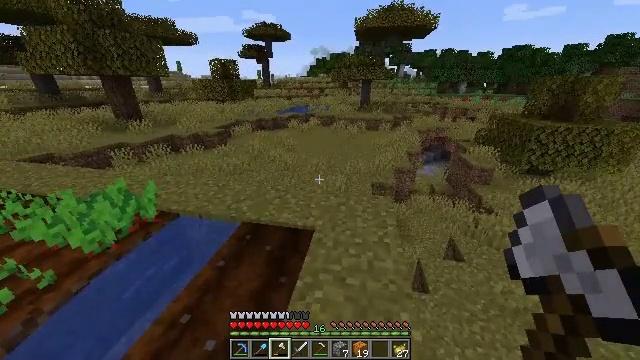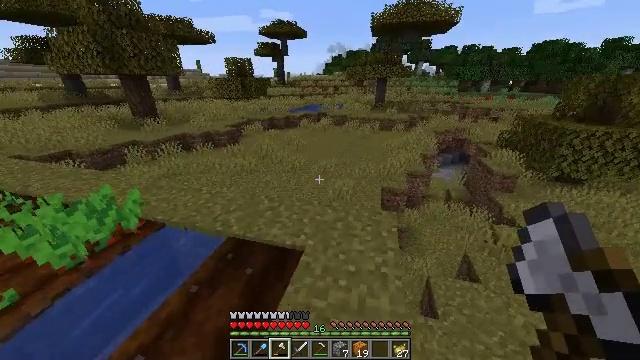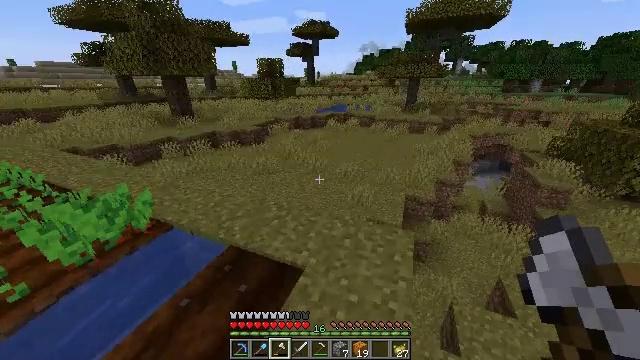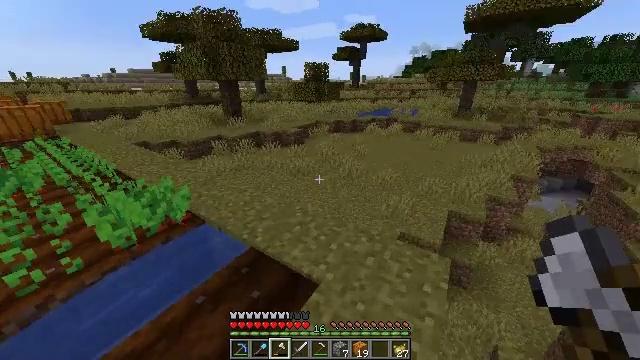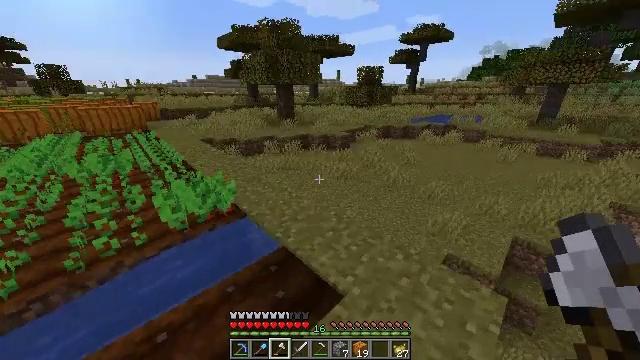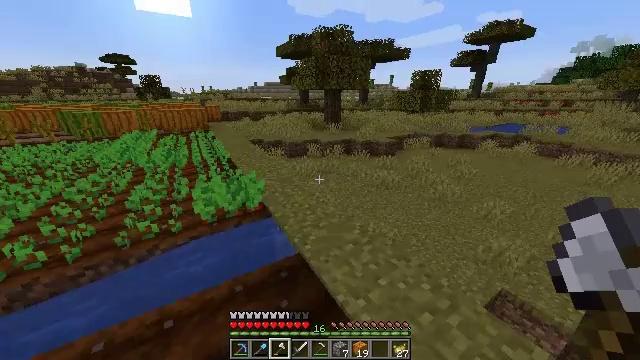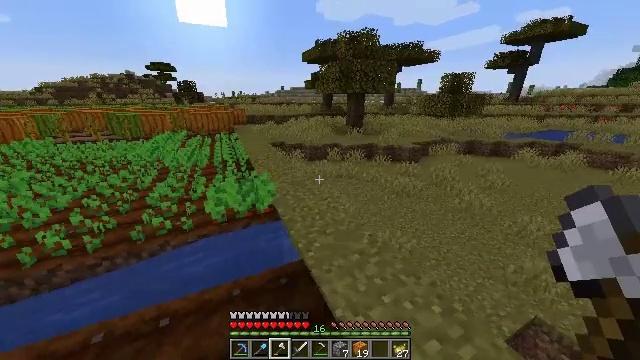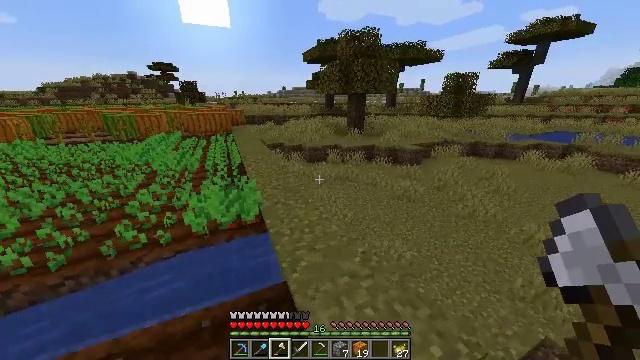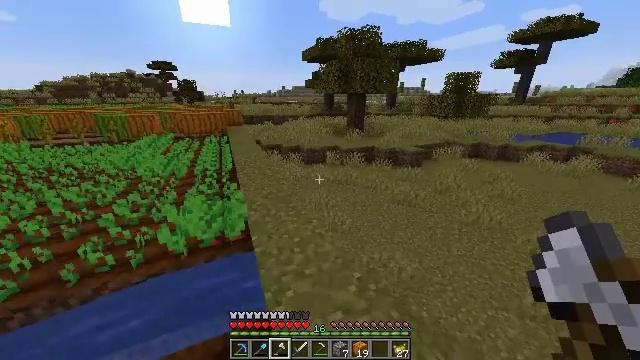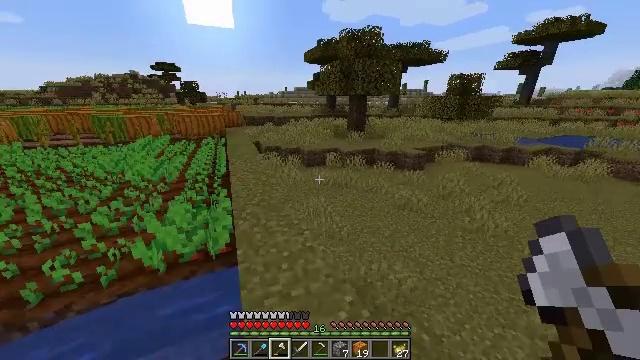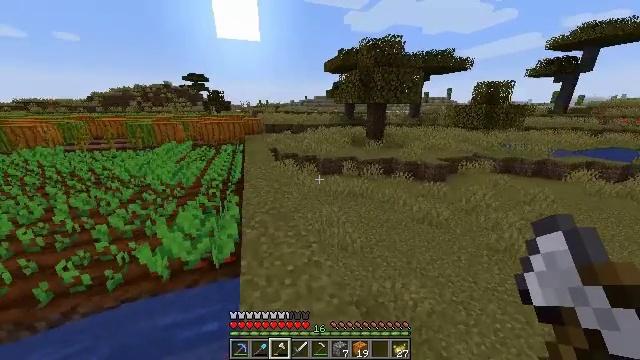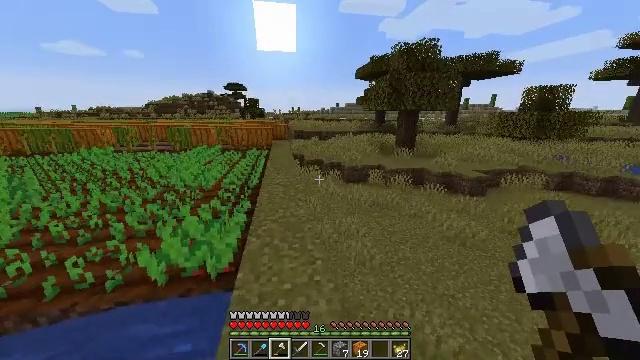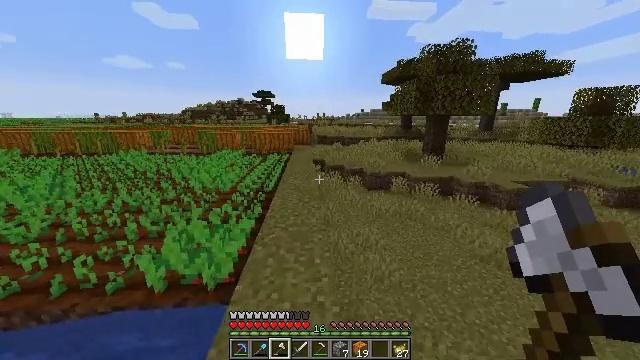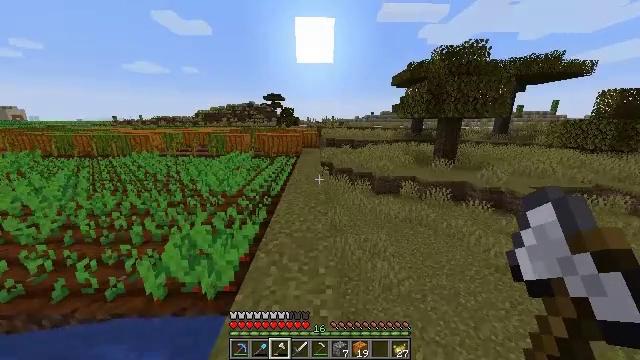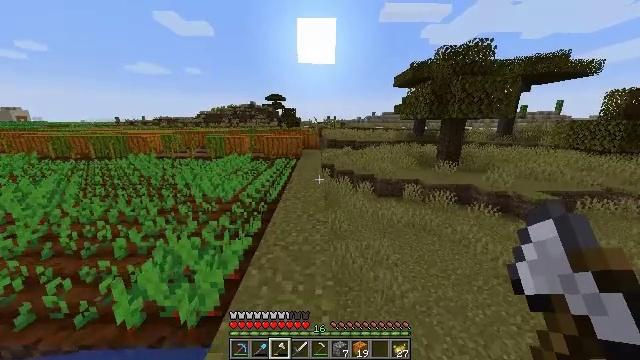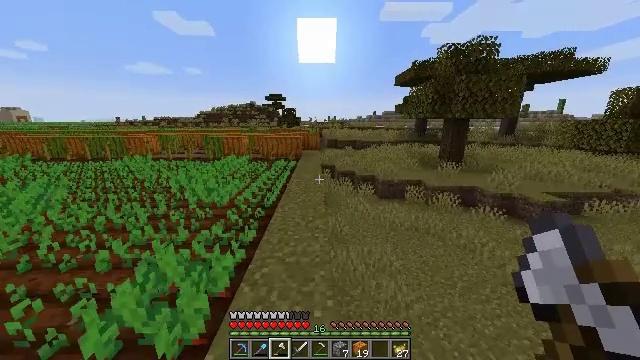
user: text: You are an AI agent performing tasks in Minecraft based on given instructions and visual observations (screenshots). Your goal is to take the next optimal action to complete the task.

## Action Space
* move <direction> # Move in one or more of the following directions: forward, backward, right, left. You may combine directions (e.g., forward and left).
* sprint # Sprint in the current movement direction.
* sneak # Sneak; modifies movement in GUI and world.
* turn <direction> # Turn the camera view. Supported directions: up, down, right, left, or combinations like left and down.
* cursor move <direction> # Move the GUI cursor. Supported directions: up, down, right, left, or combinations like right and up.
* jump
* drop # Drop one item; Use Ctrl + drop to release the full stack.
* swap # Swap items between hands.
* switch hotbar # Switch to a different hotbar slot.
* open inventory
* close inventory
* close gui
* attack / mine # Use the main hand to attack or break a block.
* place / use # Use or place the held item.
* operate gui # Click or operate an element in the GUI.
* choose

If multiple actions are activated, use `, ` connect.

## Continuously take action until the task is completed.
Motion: motion action
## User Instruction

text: Break the pumpkin to collect it.
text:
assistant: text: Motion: move forward and move right, sprint, turn left
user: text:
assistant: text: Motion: move forward and move right, sprint, turn left
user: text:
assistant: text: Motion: move forward and move right, sprint, turn left
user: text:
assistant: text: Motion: move forward and move right, sprint, turn left
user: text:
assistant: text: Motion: move forward and move right, sprint, turn left and up
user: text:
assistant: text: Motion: move forward, sprint, turn left
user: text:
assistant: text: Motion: move forward, sprint
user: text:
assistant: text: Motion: move forward, sprint
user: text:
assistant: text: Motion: move forward and move right, sprint
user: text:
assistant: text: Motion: move forward and move right, sprint, turn left and up
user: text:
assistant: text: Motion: move forward and move right, sprint, turn left and up
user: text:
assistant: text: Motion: move forward, sprint, turn left and up
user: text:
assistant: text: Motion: move forward, sprint, turn left
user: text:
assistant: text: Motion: move forward, sprint
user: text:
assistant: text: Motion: move forward, sprint
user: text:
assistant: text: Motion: move forward, sprint
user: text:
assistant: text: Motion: move forward, sprint
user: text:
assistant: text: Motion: move forward, sprint
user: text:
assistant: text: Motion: move forward, sprint
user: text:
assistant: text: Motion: move forward, sprint
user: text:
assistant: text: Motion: move forward, sprint
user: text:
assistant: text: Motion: move forward, sprint
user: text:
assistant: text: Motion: move forward, sprint
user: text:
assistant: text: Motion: move forward, sprint
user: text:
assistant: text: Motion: move forward, sprint
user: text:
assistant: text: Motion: move forward, sprint
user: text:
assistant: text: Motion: move forward, sprint
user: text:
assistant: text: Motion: move forward, sprint
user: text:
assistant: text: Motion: move forward, sprint, turn left
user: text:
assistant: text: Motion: move forward, sprint, turn left